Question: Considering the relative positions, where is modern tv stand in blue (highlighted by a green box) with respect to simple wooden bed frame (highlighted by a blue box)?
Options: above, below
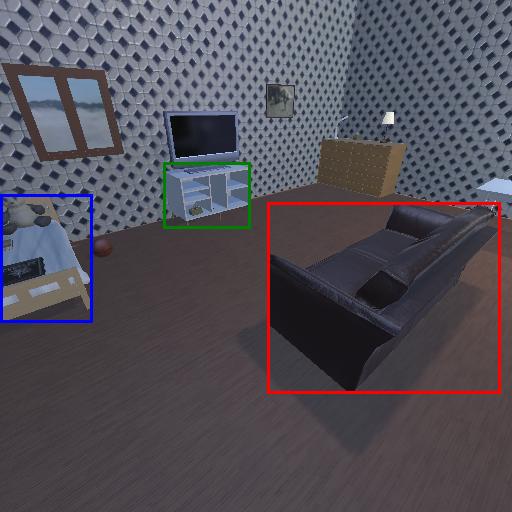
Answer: above